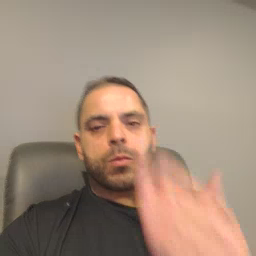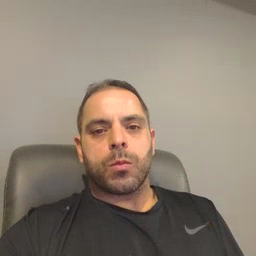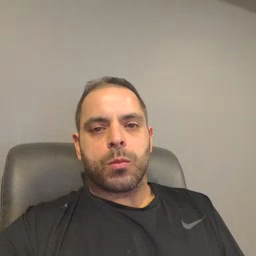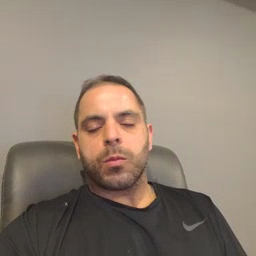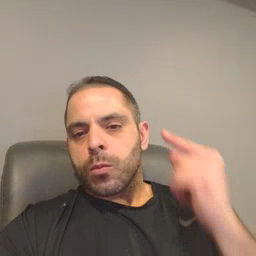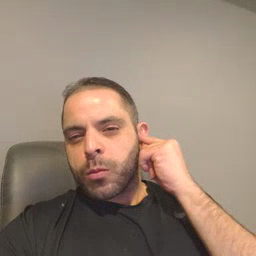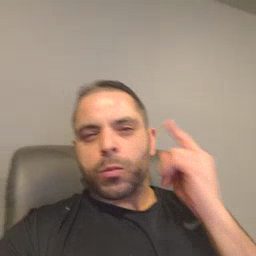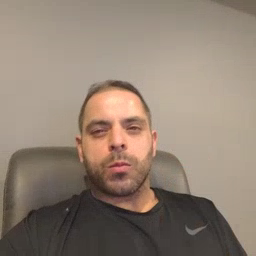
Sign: hear